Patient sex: F
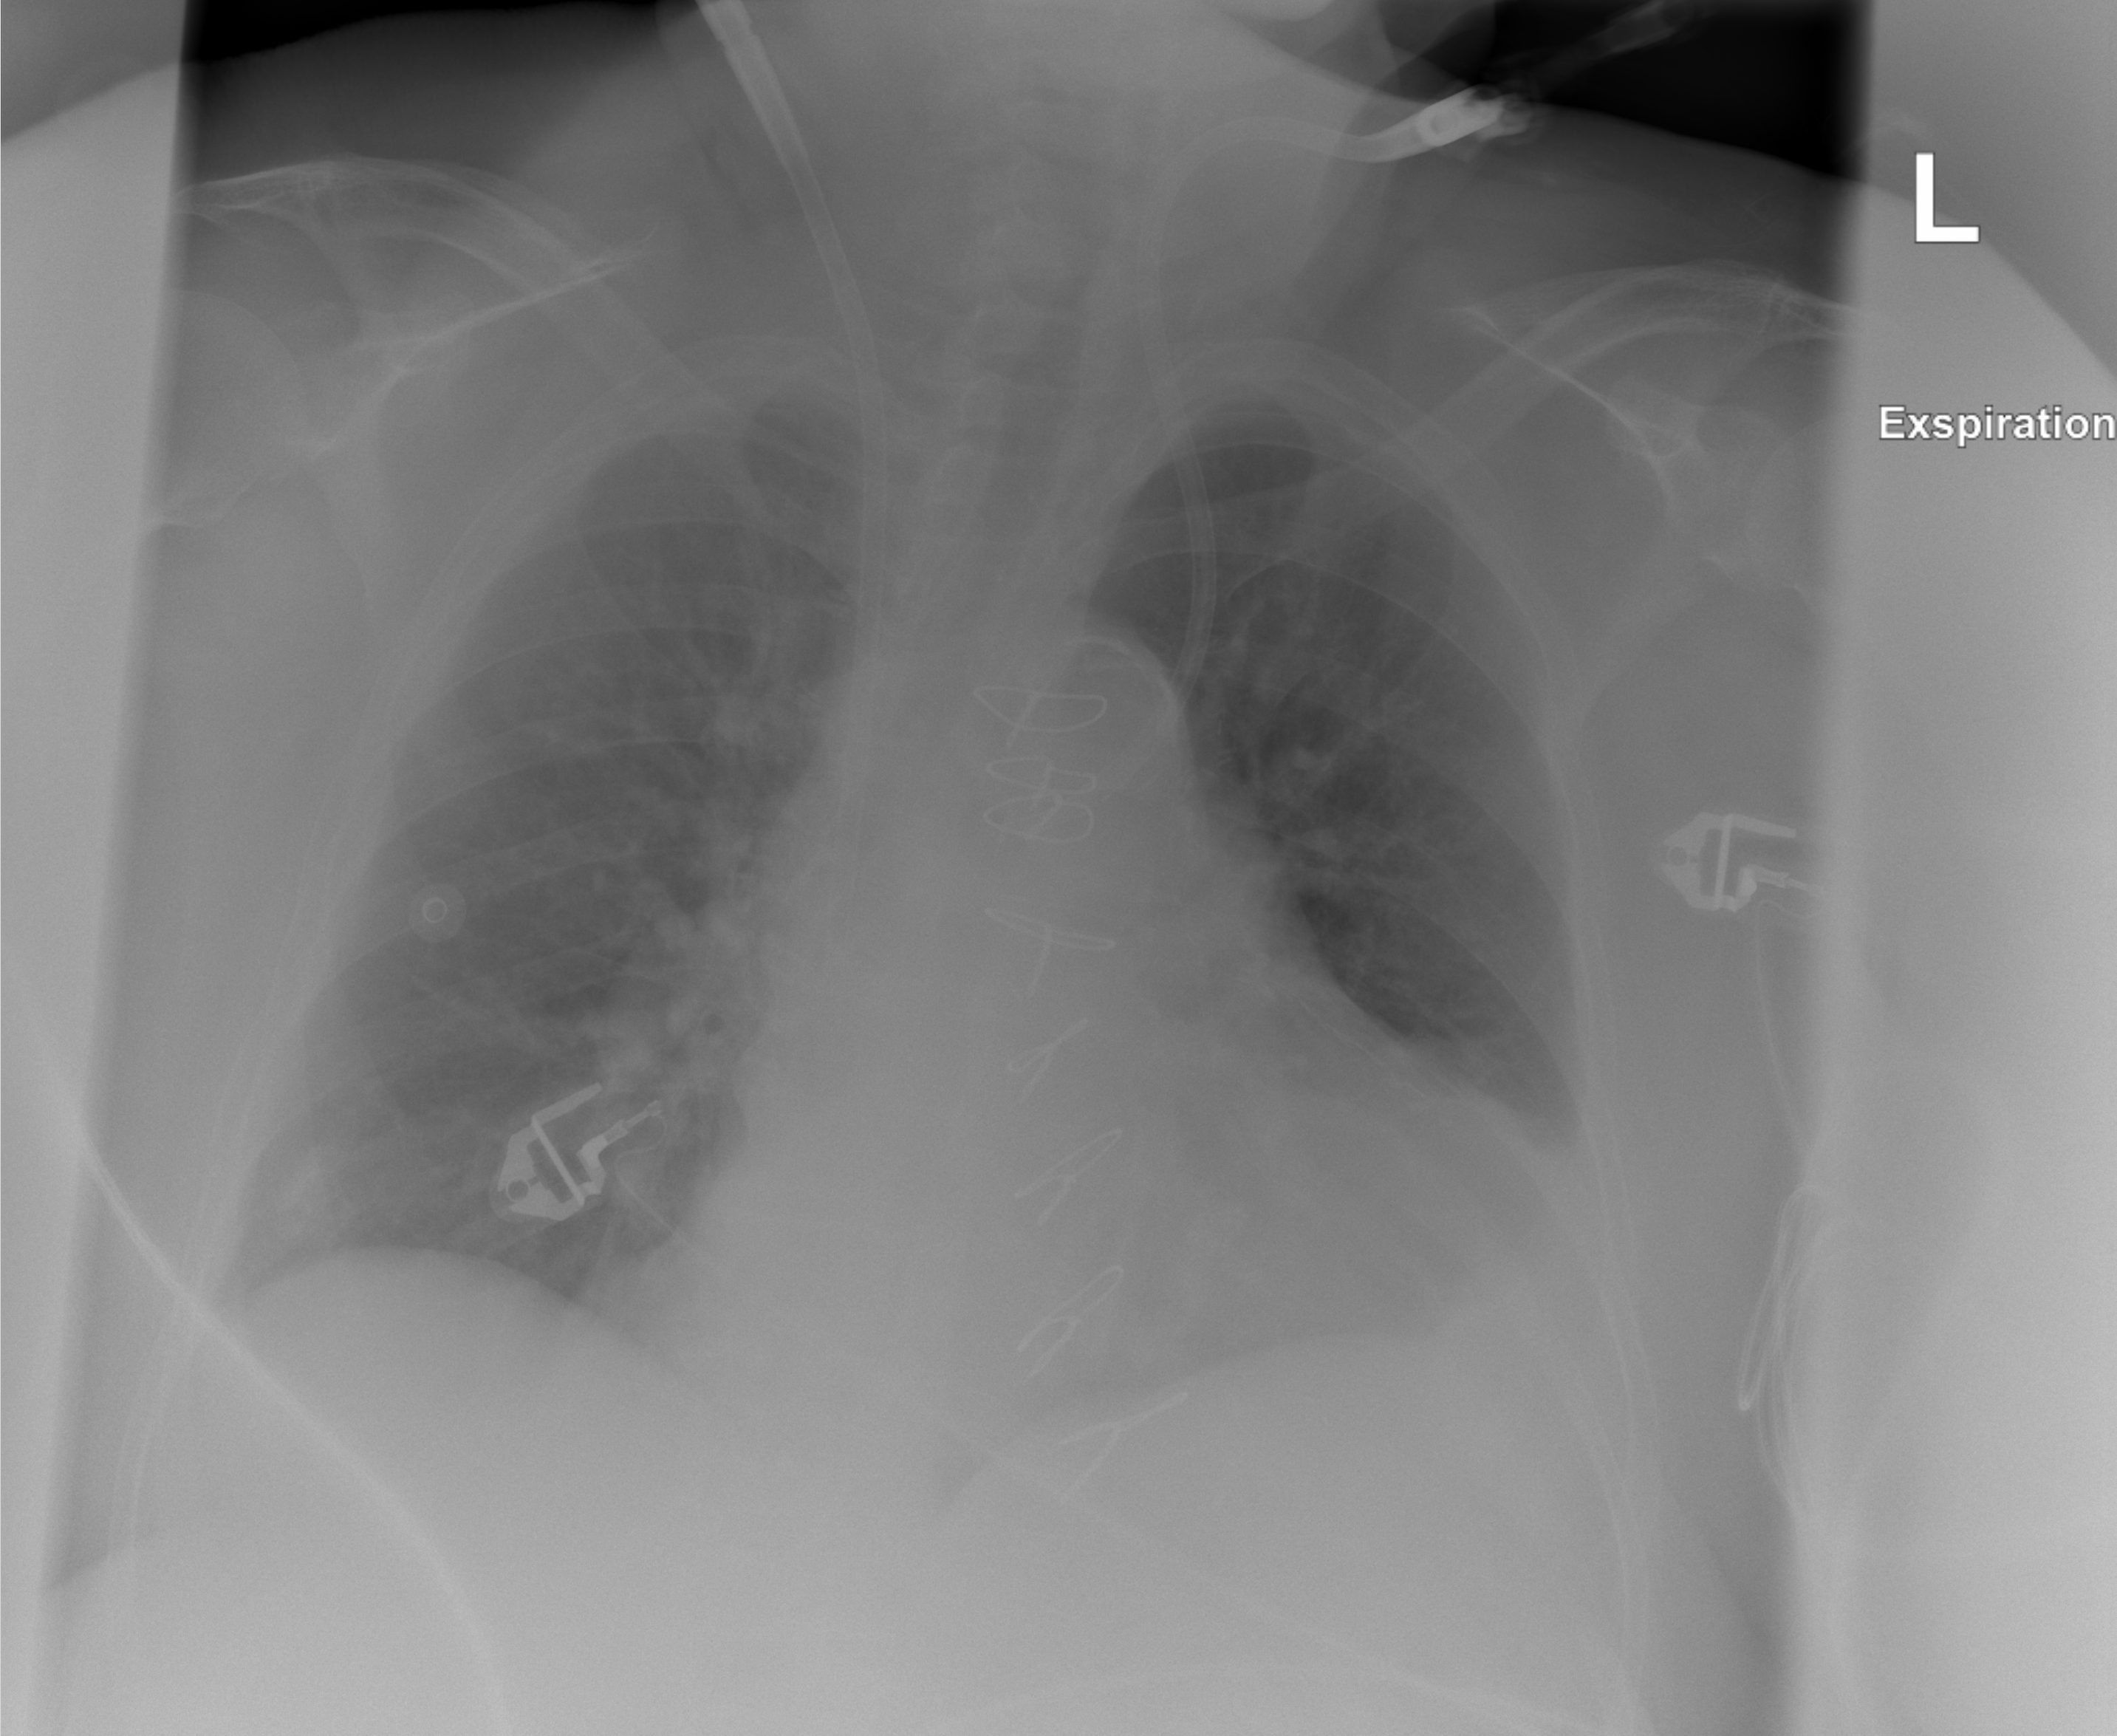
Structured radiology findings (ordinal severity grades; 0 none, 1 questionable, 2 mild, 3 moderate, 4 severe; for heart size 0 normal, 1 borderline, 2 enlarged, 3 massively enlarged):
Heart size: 2
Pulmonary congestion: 0
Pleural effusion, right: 0
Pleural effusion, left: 2
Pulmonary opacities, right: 0
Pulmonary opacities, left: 0
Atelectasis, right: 0
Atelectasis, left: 2